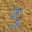
Label: 3